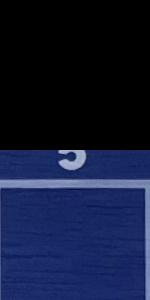
Label: Empty